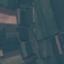
Land use / land cover class: AnnualCrop